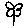
Label: flower